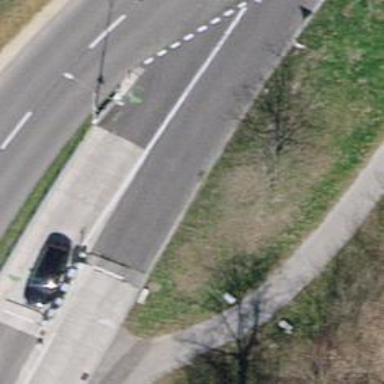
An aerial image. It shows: Lift gate barrier.